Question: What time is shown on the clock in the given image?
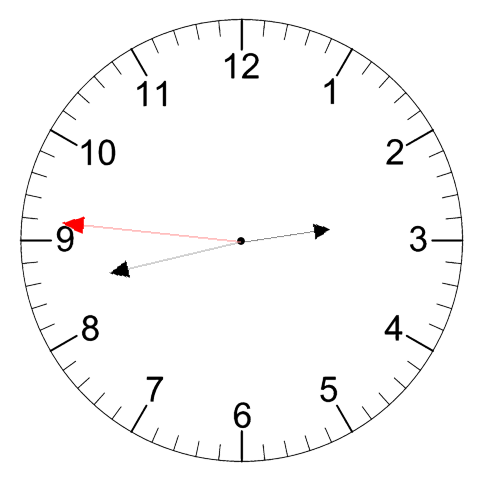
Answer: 02:42:46